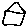
Label: house